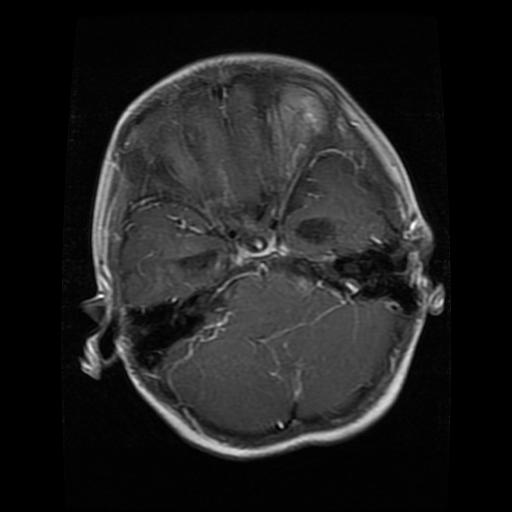
Label: glioma